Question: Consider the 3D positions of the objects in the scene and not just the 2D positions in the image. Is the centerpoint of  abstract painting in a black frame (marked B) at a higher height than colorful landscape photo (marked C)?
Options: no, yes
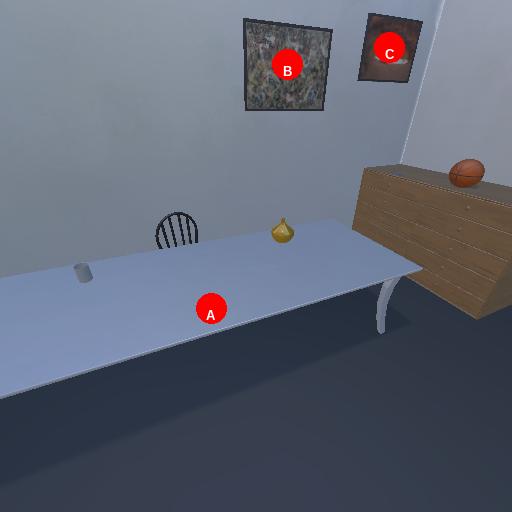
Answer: no